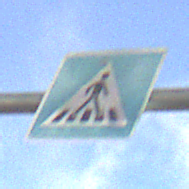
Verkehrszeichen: FussgaengerueberwegLinks
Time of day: SunriseSunset
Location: Outdoor (Nature)
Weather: PartlyCloudy
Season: NotSpecified
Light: Natural